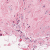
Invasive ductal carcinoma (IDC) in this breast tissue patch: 0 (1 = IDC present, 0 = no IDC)